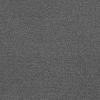
Atmospheric dust classification: dusty